Field crop: maize
Growth stage: 1
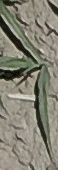
Species: sorghum